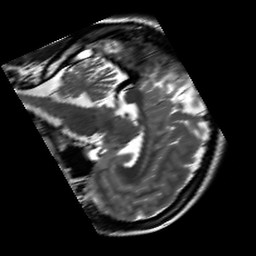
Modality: T2w
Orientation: sagittal
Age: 22
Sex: female
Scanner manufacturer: siemens
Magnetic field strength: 3 T
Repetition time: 7 s
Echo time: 0.09 s